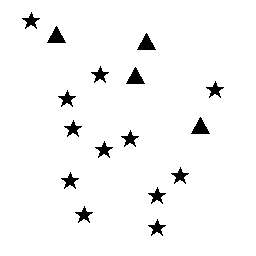
Squares: 0
Triangles: 4
Stars: 12
Total shapes: 16